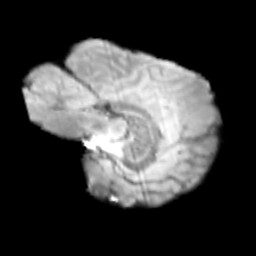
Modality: T2w
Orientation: sagittal
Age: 13
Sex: male
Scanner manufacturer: siemens
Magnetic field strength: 3 T
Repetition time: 3.8 s
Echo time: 0.07 s